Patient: sex M, age 71
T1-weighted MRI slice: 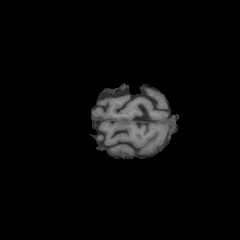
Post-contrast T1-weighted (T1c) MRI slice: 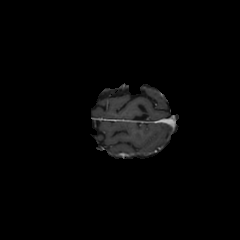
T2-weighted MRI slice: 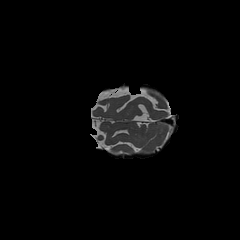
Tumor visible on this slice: no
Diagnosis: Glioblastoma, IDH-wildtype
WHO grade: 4